Question: I want to add 2 radio button horizontal in every row my simplelistview
<URL>

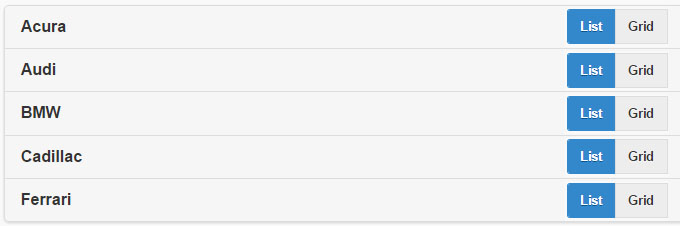
Answer: You could use absolute positioning:
'''
<ul data-role="listview" data-inset="true" class="myCustomUL">
<li data-icon="false">
<a href="#">
Accura
</a>
<div class="cust-btns">
<fieldset data-role="controlgroup" data-type="horizontal">
<input type="radio" name="radio-choice-h-1" id="radio-choice-h-1a" value="on" checked="checked" />
<label for="radio-choice-h-1a">One</label>
<input type="radio" name="radio-choice-h-1" id="radio-choice-h-1b" value="off" />
<label for="radio-choice-h-1b">Two</label>
</fieldset>
</div>
</li>
</ul>
.myCustomUL li > a {
padding-right: 139px !important;
min-height: 40px;
}
.myCustomUL .cust-btns {
position: absolute;
top: 0px;
width: 139px;
bottom: 0px;
right: 0px;
left: auto;
}
'''
> <URL>